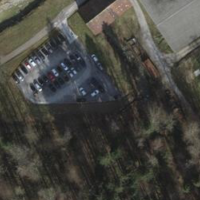
EUNIS habitat code: 44
Species observed at this site:
Chrysosplenium alternifolium